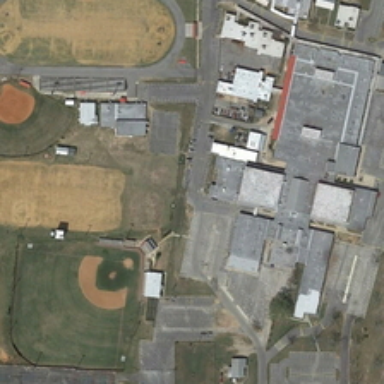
Some buildings are in a school with two baseball fields and a playground .